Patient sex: M
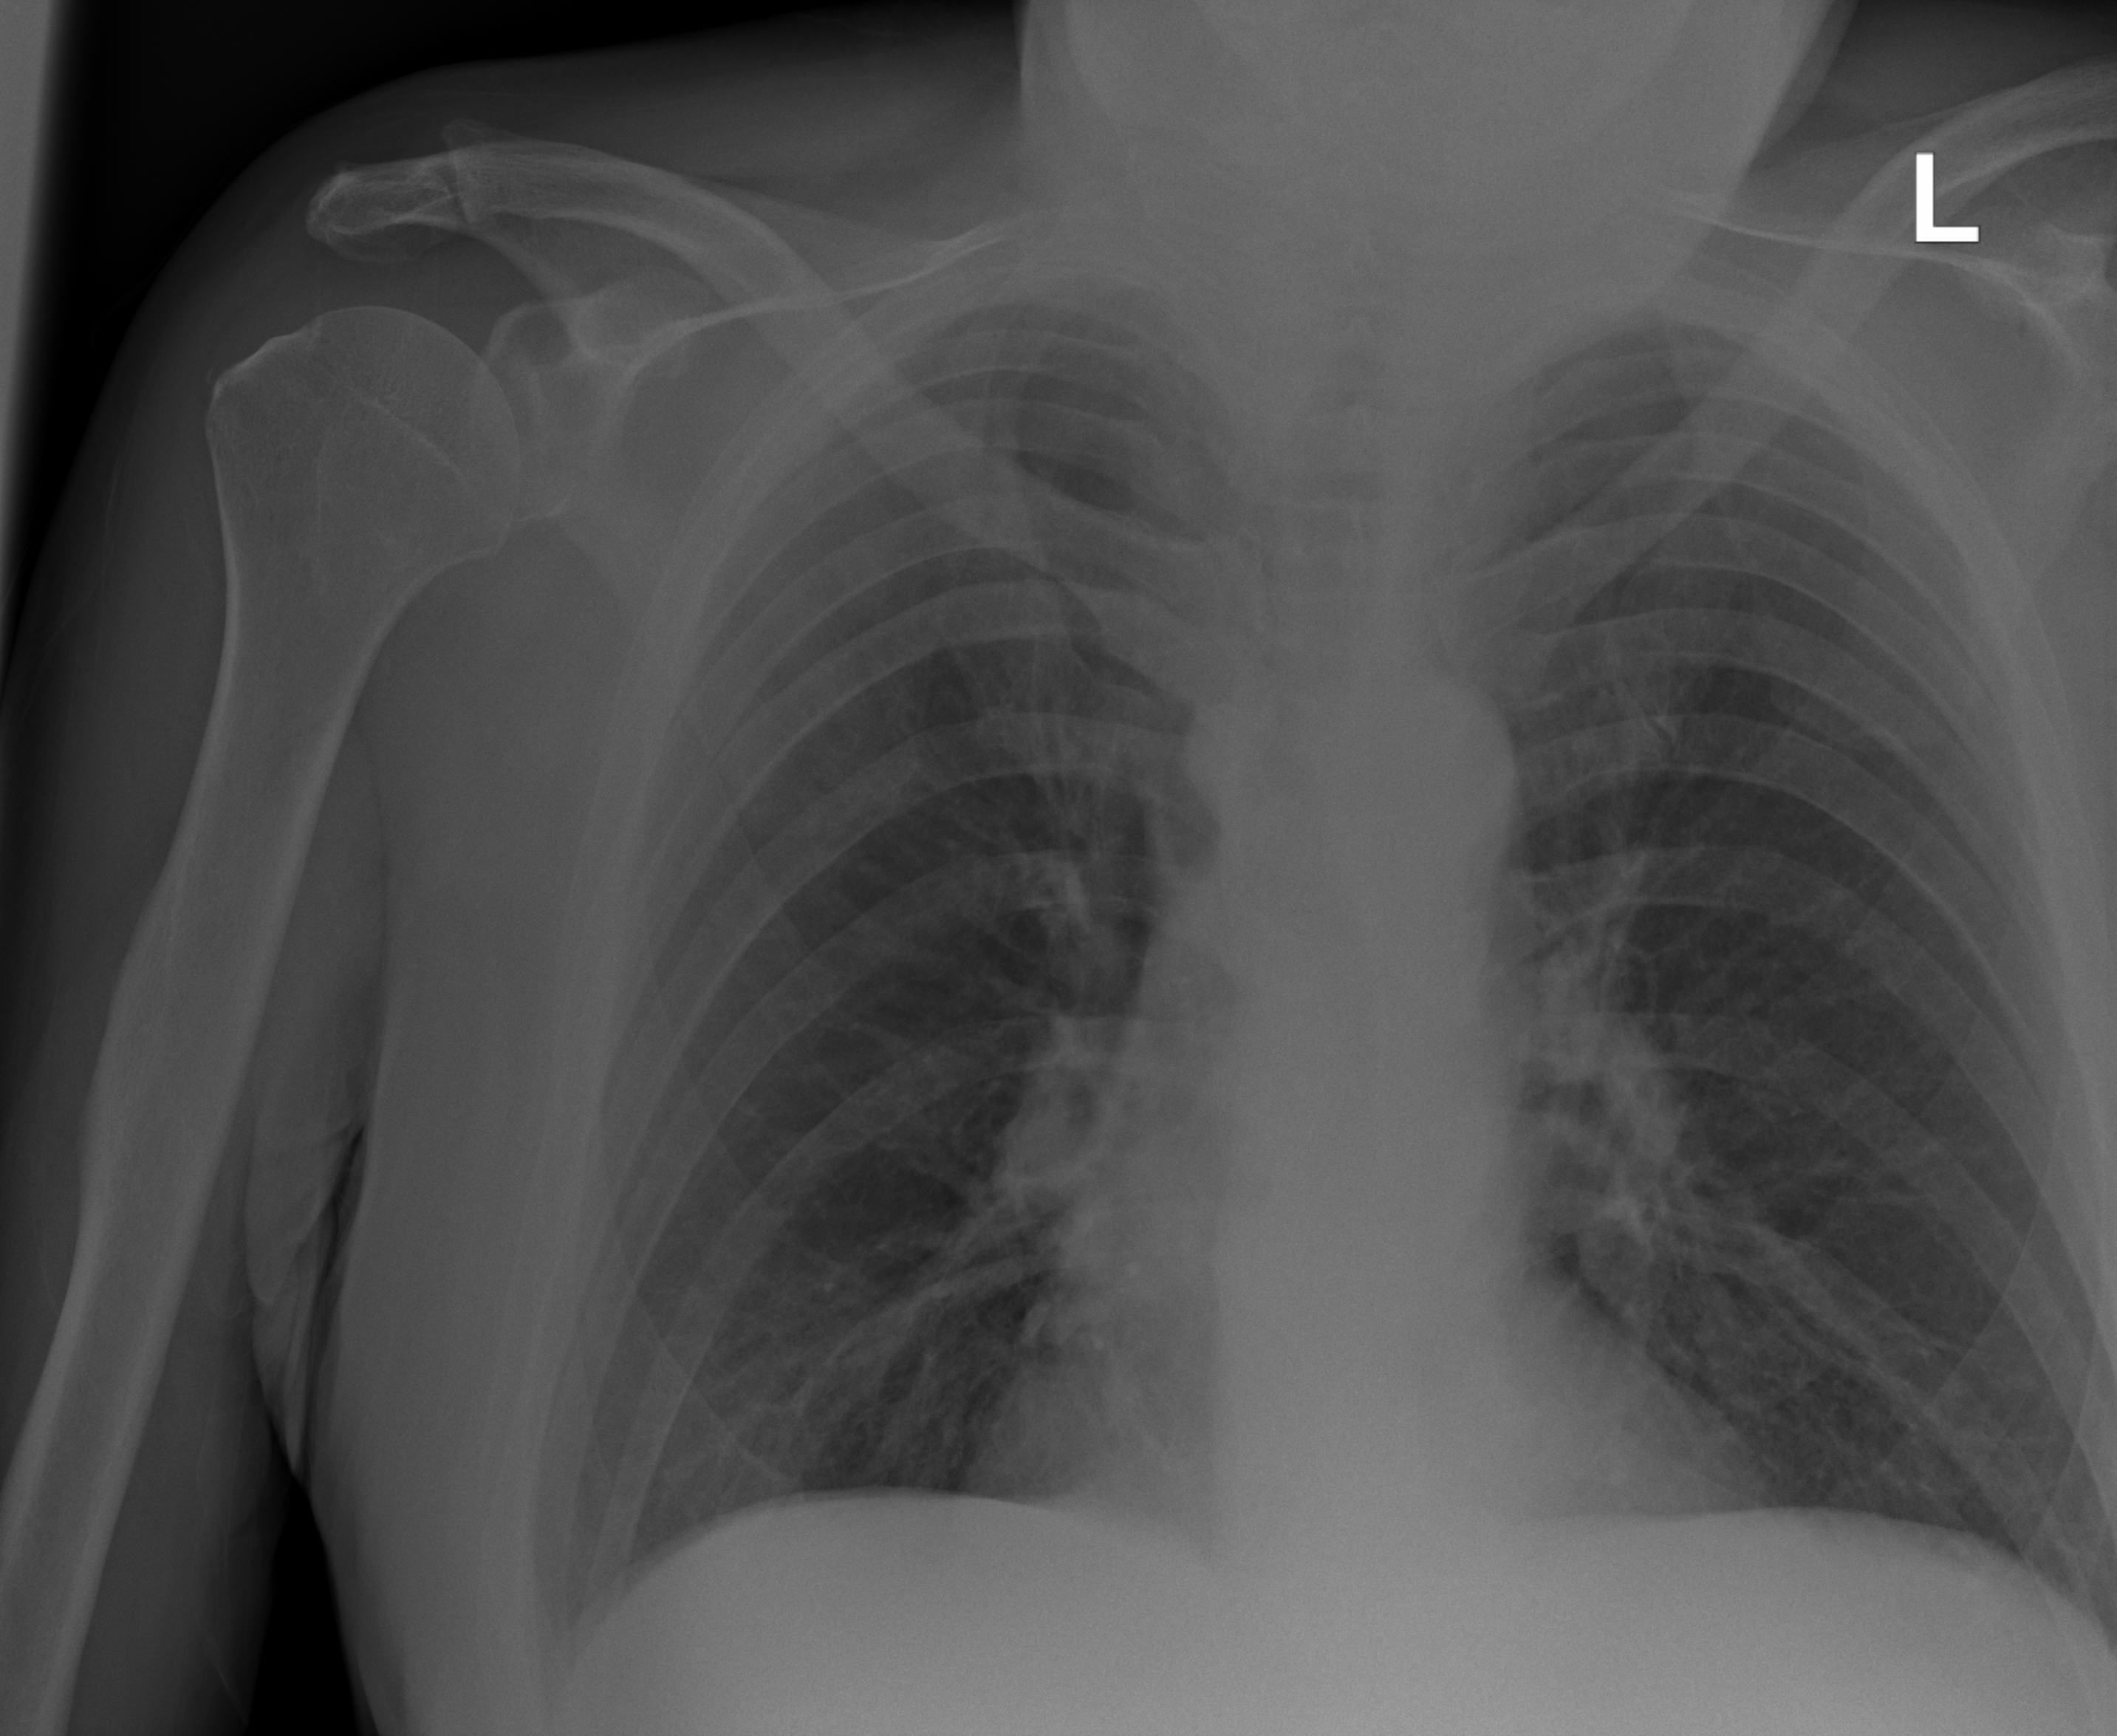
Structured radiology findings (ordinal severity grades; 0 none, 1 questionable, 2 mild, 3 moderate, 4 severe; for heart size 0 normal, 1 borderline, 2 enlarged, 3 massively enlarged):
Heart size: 2
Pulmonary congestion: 0
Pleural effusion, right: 0
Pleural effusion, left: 0
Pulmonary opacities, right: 1
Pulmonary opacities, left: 1
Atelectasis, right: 1
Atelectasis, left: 1